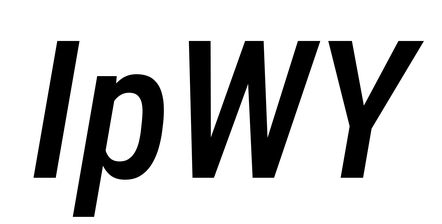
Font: Roboto-Italic_Condensed_Medium_Italic